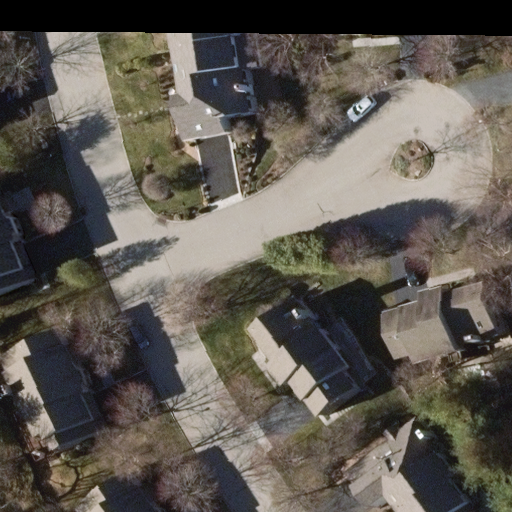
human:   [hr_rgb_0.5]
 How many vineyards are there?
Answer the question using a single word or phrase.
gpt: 0

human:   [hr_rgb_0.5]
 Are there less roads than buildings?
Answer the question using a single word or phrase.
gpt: yes

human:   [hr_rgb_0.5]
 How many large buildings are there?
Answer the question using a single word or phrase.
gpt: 0

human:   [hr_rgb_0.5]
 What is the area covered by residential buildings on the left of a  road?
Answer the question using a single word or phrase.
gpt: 1013m2

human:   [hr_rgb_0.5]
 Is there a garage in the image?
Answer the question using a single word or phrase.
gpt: no

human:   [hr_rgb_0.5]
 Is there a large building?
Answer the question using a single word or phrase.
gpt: no

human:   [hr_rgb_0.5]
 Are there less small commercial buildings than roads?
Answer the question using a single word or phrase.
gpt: yes

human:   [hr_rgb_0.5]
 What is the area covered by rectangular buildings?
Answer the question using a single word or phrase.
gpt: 26m2

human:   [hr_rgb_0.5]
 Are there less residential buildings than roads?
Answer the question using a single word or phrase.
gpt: no

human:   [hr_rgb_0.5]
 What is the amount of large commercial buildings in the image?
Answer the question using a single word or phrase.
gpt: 0

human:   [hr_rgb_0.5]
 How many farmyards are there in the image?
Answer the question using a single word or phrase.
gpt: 0

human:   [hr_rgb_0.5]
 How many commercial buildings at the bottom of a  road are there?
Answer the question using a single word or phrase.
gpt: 0

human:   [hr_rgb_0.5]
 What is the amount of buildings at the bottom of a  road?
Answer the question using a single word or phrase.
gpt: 7

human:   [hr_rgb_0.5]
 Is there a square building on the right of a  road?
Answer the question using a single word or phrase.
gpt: no

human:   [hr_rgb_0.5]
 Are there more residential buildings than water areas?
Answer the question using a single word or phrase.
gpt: yes

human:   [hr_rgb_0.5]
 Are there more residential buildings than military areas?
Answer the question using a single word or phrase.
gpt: yes

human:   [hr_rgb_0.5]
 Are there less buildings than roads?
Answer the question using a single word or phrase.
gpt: no

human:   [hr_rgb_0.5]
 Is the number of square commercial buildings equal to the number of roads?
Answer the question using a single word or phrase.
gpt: no

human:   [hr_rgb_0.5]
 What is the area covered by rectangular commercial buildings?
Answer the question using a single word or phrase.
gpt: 0m2

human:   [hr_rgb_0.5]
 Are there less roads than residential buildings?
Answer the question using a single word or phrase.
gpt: yes

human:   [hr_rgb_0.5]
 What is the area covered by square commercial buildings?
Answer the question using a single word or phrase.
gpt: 0m2

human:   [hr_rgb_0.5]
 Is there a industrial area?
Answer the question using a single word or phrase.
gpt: no

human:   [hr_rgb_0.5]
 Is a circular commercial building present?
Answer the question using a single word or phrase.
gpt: no

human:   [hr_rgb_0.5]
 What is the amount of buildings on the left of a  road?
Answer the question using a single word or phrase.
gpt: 5

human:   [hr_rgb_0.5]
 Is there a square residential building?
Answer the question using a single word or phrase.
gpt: no

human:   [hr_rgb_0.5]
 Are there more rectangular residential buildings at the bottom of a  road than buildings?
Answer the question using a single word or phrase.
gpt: no

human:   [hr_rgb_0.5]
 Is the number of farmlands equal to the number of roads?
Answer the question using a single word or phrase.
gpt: no

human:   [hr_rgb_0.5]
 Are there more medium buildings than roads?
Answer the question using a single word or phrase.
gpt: yes

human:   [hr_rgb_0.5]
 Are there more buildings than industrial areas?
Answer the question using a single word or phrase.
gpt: yes

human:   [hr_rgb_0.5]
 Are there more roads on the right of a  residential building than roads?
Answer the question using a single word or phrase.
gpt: no

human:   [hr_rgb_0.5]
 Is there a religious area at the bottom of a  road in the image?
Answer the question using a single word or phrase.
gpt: no

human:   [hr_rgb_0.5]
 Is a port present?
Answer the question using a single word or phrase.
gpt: no

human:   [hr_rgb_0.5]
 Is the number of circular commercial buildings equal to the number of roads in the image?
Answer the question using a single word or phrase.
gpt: no

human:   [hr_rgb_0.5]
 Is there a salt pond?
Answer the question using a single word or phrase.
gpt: no

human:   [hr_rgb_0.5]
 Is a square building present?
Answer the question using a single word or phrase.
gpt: no

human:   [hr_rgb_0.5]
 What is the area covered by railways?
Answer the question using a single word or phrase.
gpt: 0m2